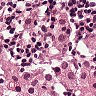
Metastatic tissue present: yes